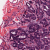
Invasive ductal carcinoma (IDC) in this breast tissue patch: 1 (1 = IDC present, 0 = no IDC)